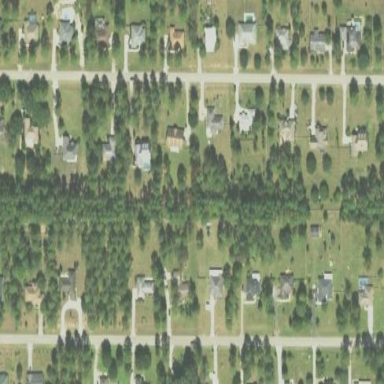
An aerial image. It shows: This residential area consists of single-family homes.